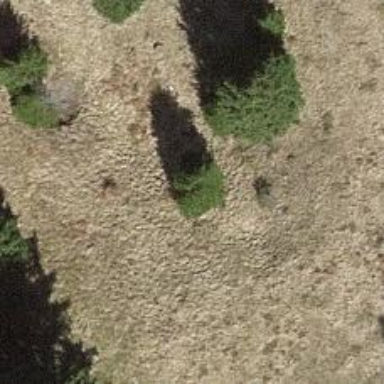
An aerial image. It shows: Single tag "natural: tree."